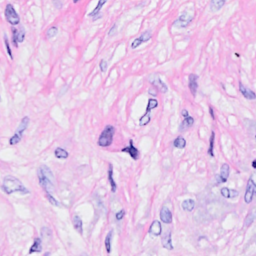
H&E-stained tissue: Breast